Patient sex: M
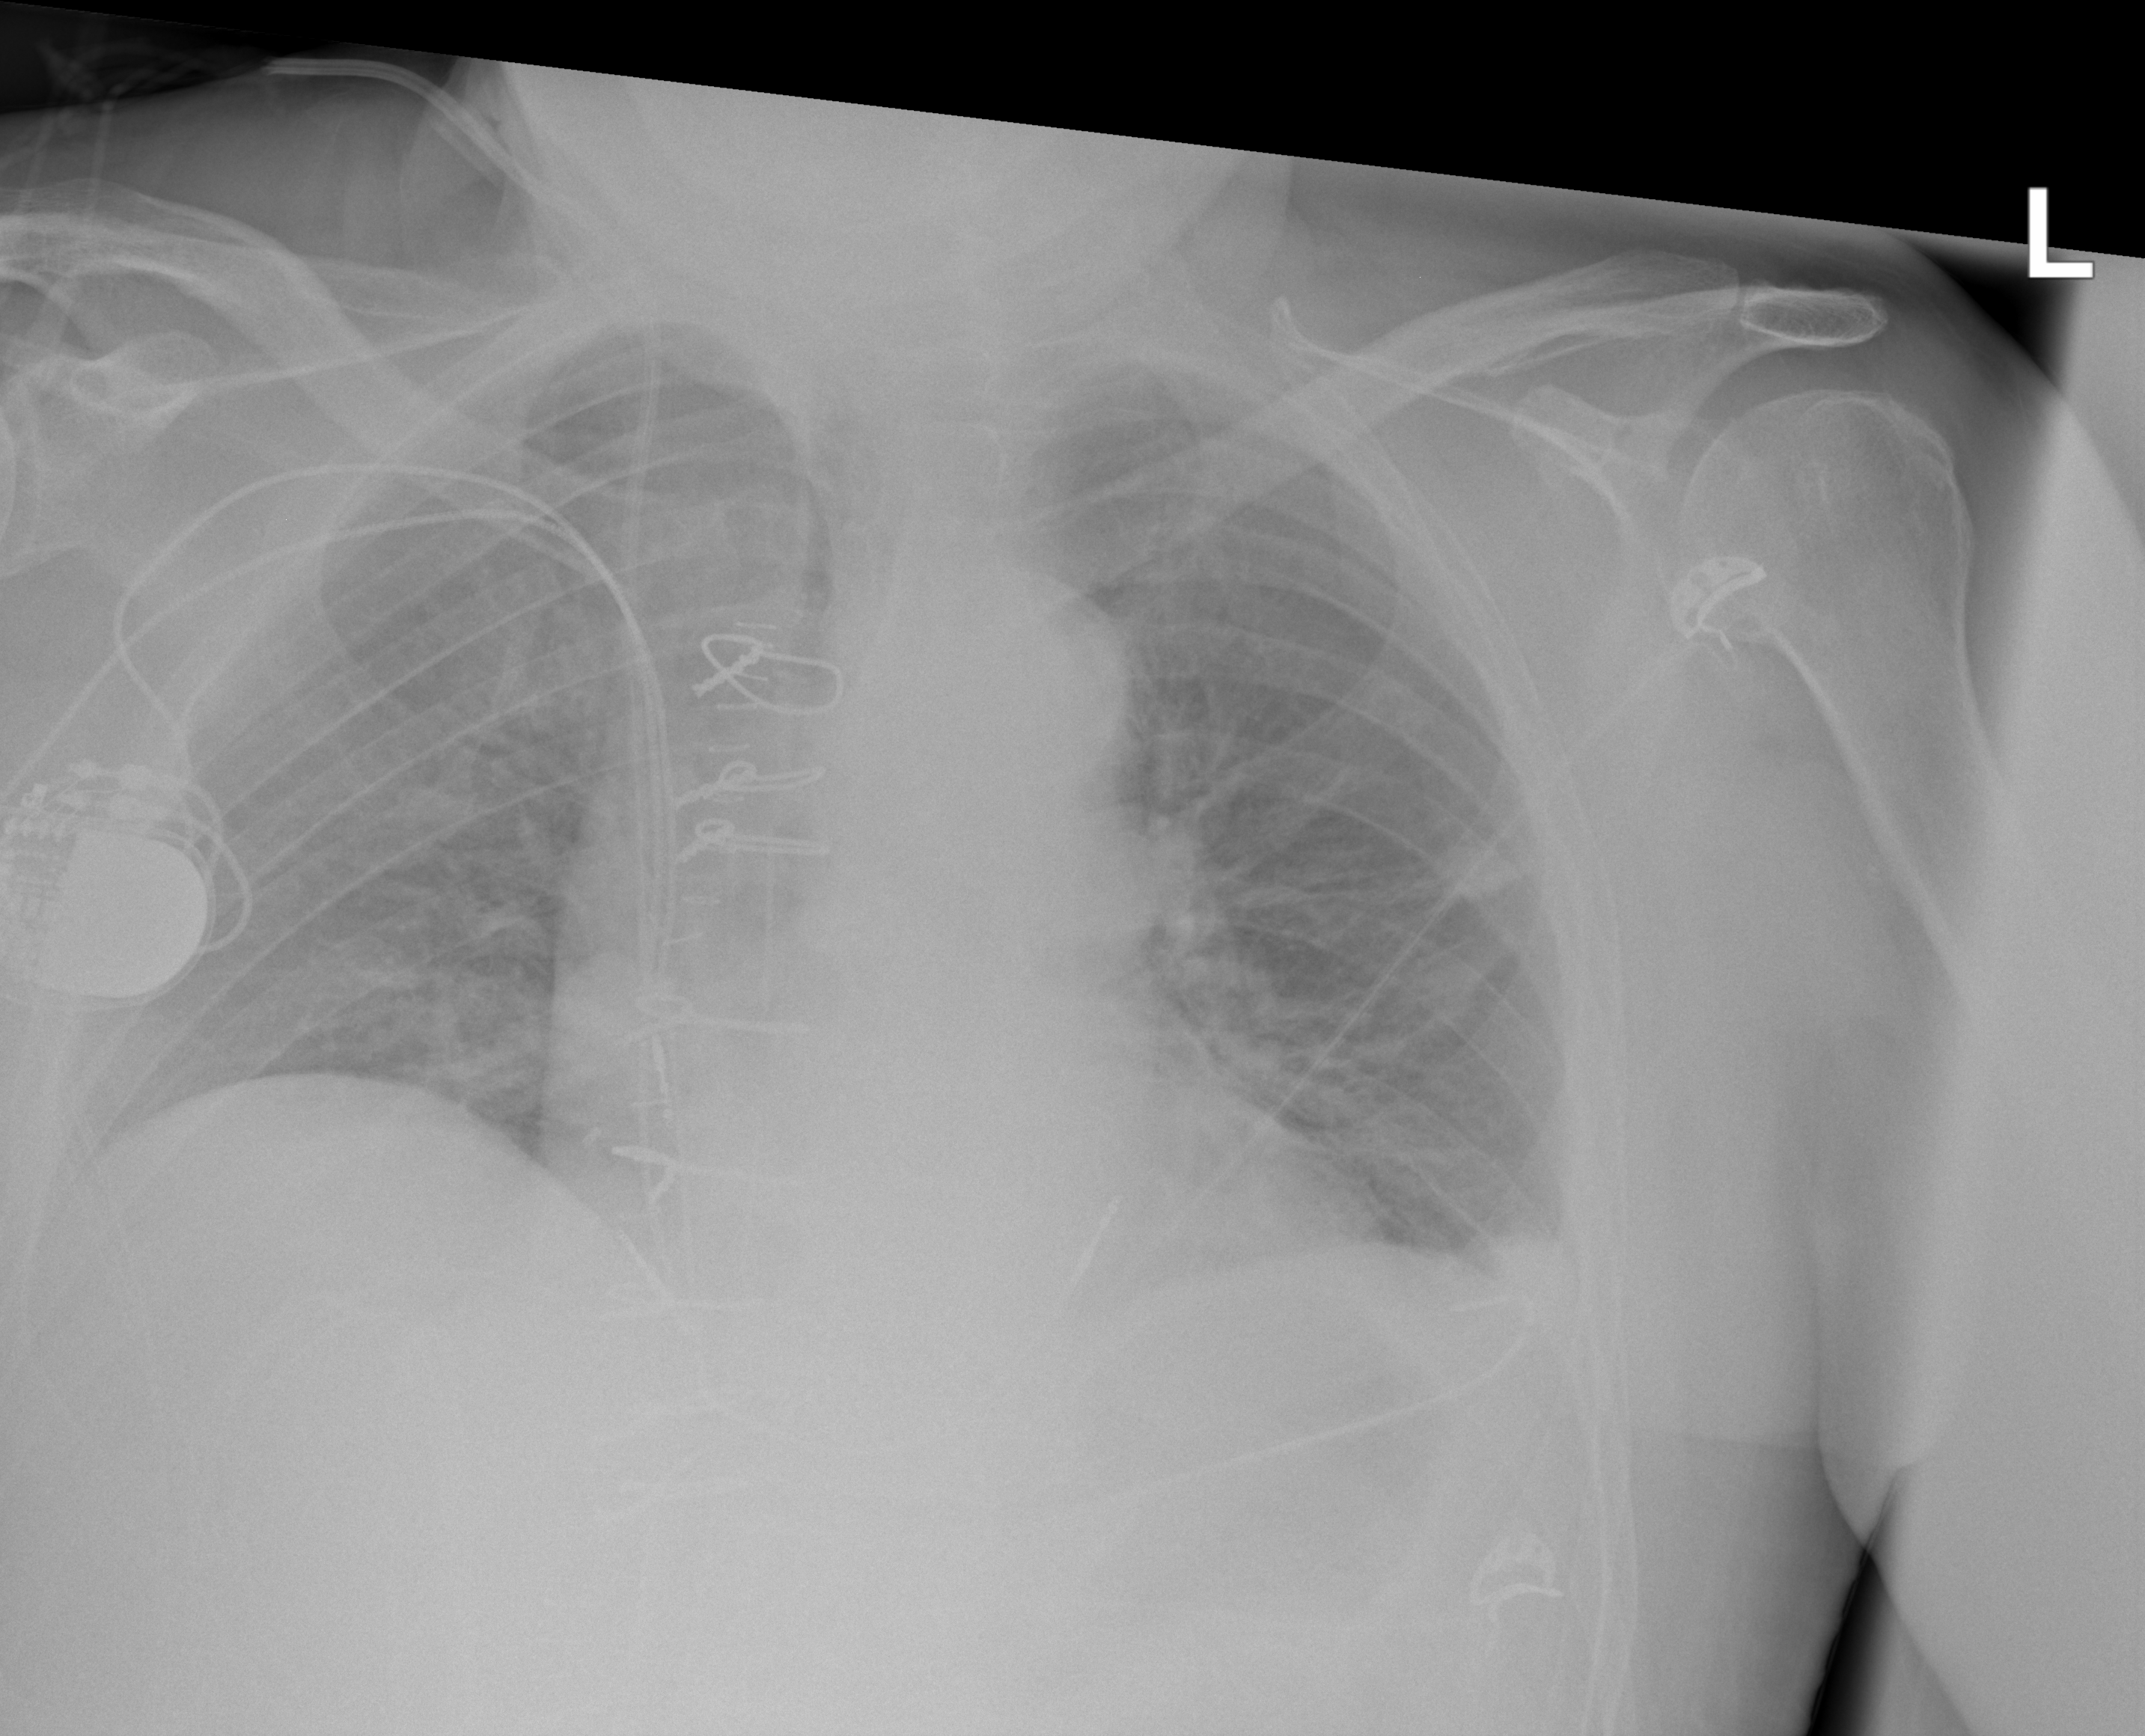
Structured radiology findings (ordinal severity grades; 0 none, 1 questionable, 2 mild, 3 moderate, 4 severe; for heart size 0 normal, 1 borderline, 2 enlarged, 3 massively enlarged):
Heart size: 0
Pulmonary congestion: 0
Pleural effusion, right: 0
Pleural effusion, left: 2
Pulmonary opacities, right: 0
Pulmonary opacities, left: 0
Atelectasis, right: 0
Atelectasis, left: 2